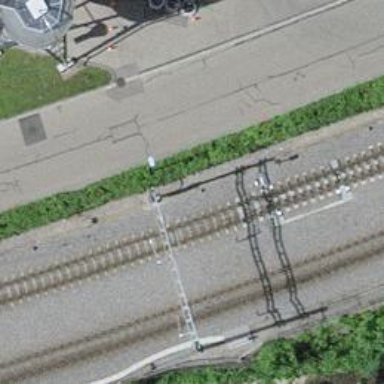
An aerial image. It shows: Railway switch.